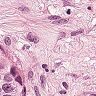
Metastatic tissue present: yes